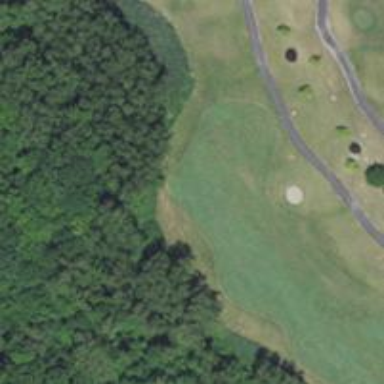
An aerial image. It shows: Golf hole.